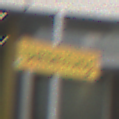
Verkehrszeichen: Umleitungsankuendigung
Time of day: Midday
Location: Outdoor (Urban)
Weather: Overcast
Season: NotSpecified
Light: Natural